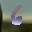
Label: 6